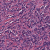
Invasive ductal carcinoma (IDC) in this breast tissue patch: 1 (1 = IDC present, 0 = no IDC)